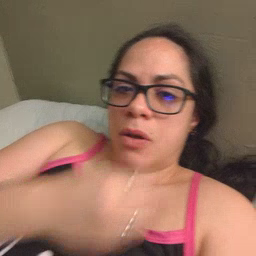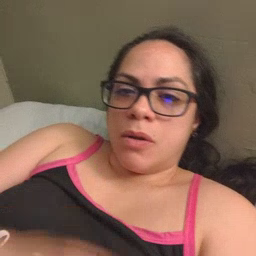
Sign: flower